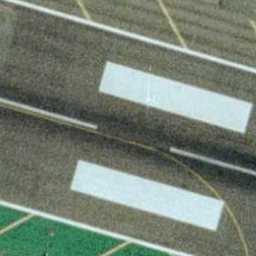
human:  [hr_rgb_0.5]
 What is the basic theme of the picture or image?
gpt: runway